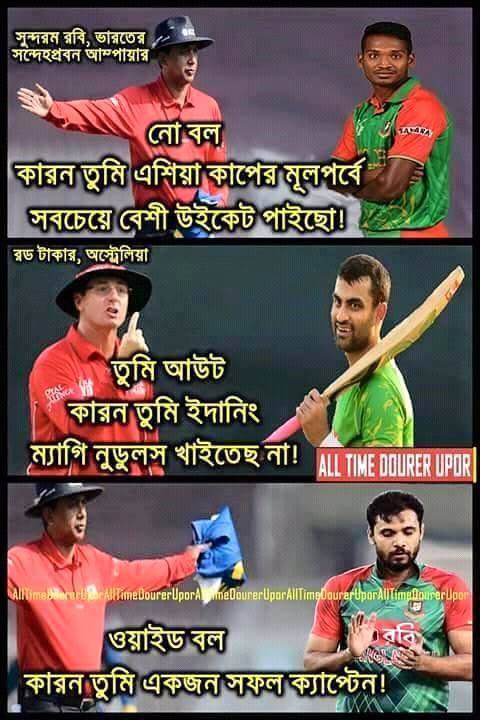
Caption: নো বল কারণ তুমি এশিয়া কাপের মূলপর্ব সবচেয়ে বেশী উইকেট পাইছো! তুমি আউট কারন তুমি ইদানিং ম্যাগি নুডুলস খাইতেছ না! ওয়াইড বল কারন তুমি একজন সফল ক্যাপ্টেন!
Label: non-hate